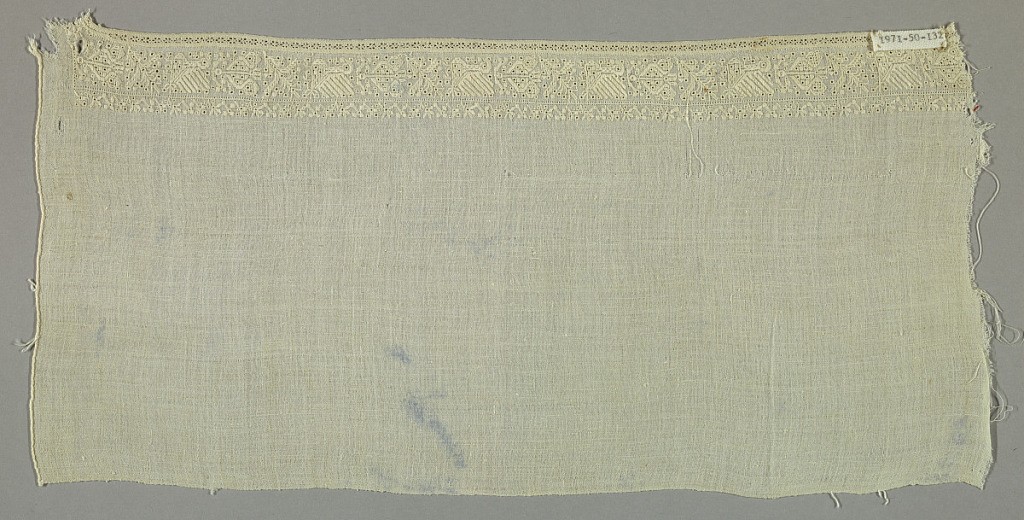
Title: Fragment
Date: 19th century
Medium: linen Technique: embroidered
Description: Fragment of shirt with a band showing geometric birds and flowers.